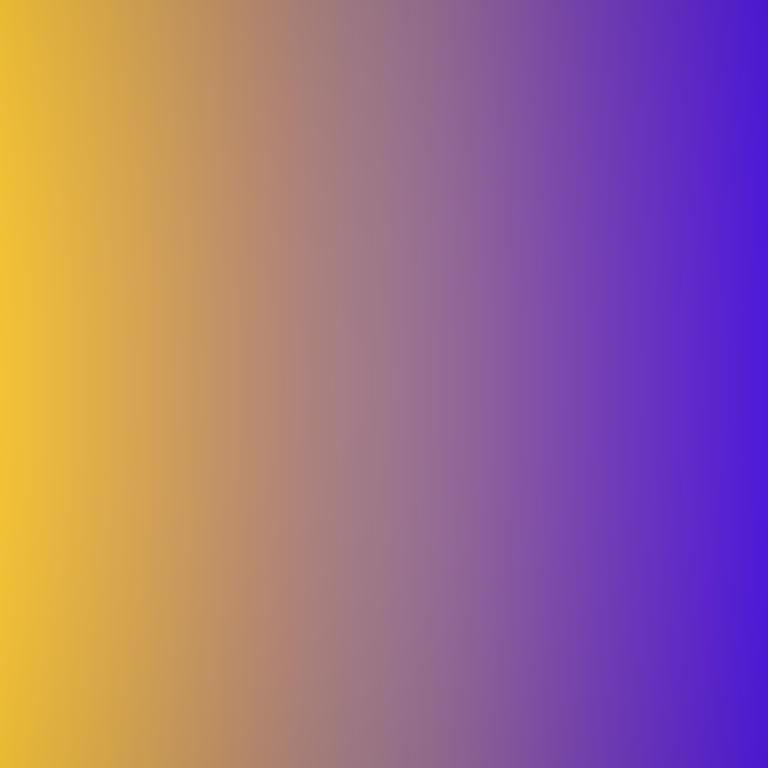
Abstract light effect, smooth gradient from golden yellow to deep purple, serene atmosphere, soft blend, no room, no furniture, no objects.